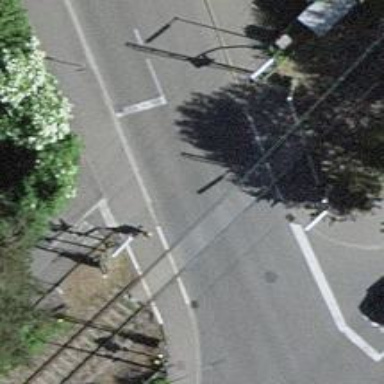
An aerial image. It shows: Level crossing with double half barrier.